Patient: sex F, age 51
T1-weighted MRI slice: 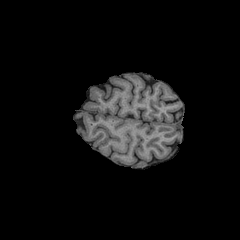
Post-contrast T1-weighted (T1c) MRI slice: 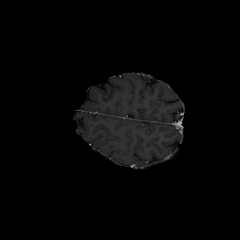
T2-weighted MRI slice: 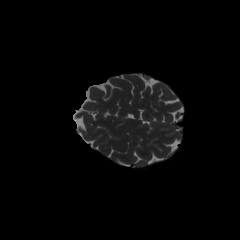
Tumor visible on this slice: no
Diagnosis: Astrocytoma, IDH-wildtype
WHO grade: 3